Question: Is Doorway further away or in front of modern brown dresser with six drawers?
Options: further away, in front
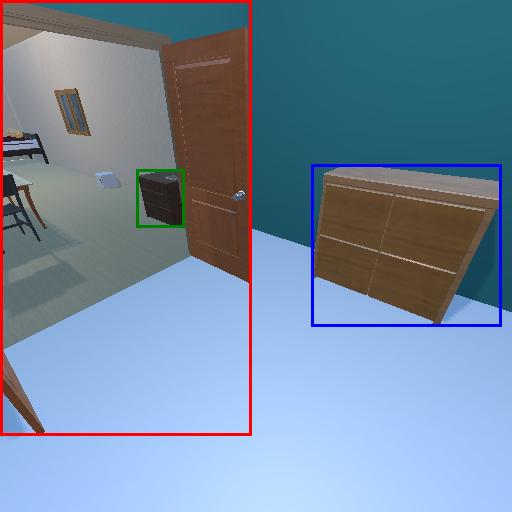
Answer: further away